Field crop: tomato
Growth stage: 1
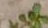
Species: portulaca